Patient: sex M, age 53
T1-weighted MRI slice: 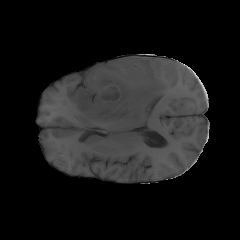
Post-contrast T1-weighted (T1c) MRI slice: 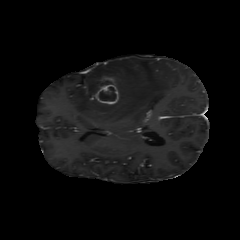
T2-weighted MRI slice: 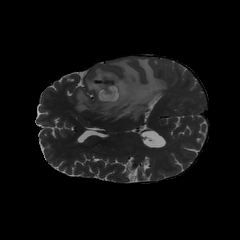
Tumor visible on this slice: yes
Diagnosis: Glioblastoma, IDH-wildtype
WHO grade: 4